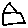
Label: house